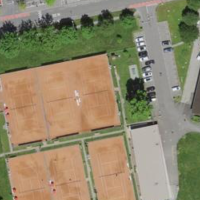
EUNIS habitat code: 53
Species observed at this site:
Salix caprea
Trifolium pratense
Veronica persica
Campanula rapunculus